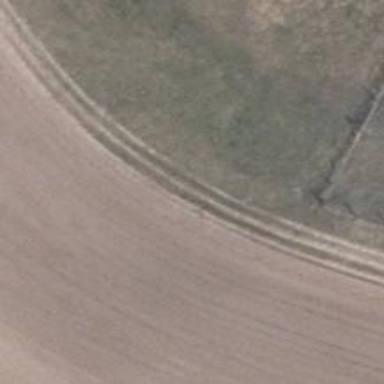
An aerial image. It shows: Track with grade5 tracktype.